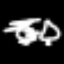
Label: clock